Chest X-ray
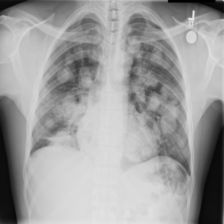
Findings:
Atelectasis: negative
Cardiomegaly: negative
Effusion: negative
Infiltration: positive
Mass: negative
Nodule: positive
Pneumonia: negative
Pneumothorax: negative
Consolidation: negative
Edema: negative
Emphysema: negative
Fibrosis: negative
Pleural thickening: negative
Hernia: negative